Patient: sex M, age 47
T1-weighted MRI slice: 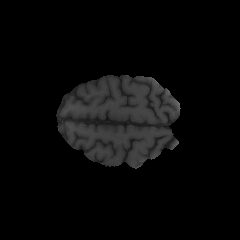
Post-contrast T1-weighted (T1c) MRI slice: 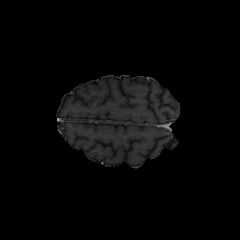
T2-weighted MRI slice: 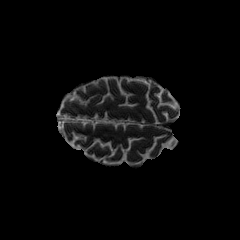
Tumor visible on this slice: no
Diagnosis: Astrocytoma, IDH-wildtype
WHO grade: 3